Question: What I'm basically trying to do is have a storyboard with a navController and a couple views which are set up programmatically - or at least have subviews that are added programatically. So I've set up an example workspace, I have a navController and 2 viewControllers that are pushed depending on which button is pressed.
Here's the storyboard:

As you can see, the viewController on the bottom has it's class set to 'CVViewController'. In 'CVViewController', I have my 'viewDidLoad' as
'''
- (void)viewDidLoad
{
[super viewDidLoad];
// Do any additional setup after loading the view, typically from a nib.
UIView *redColor = [[UIView alloc] initWithFrame:self.view.window.frame];
redColor.backgroundColor = [UIColor redColor];
[self.view addSubview:redColor];
}
'''
But then when I segue into this view on the simulator, there's no red background that should be there (because I added it programmatically).
So I'm not sure where I'm going wrong. I basically just want to be a able to configure a storyboard viewController programmatically from a custom class
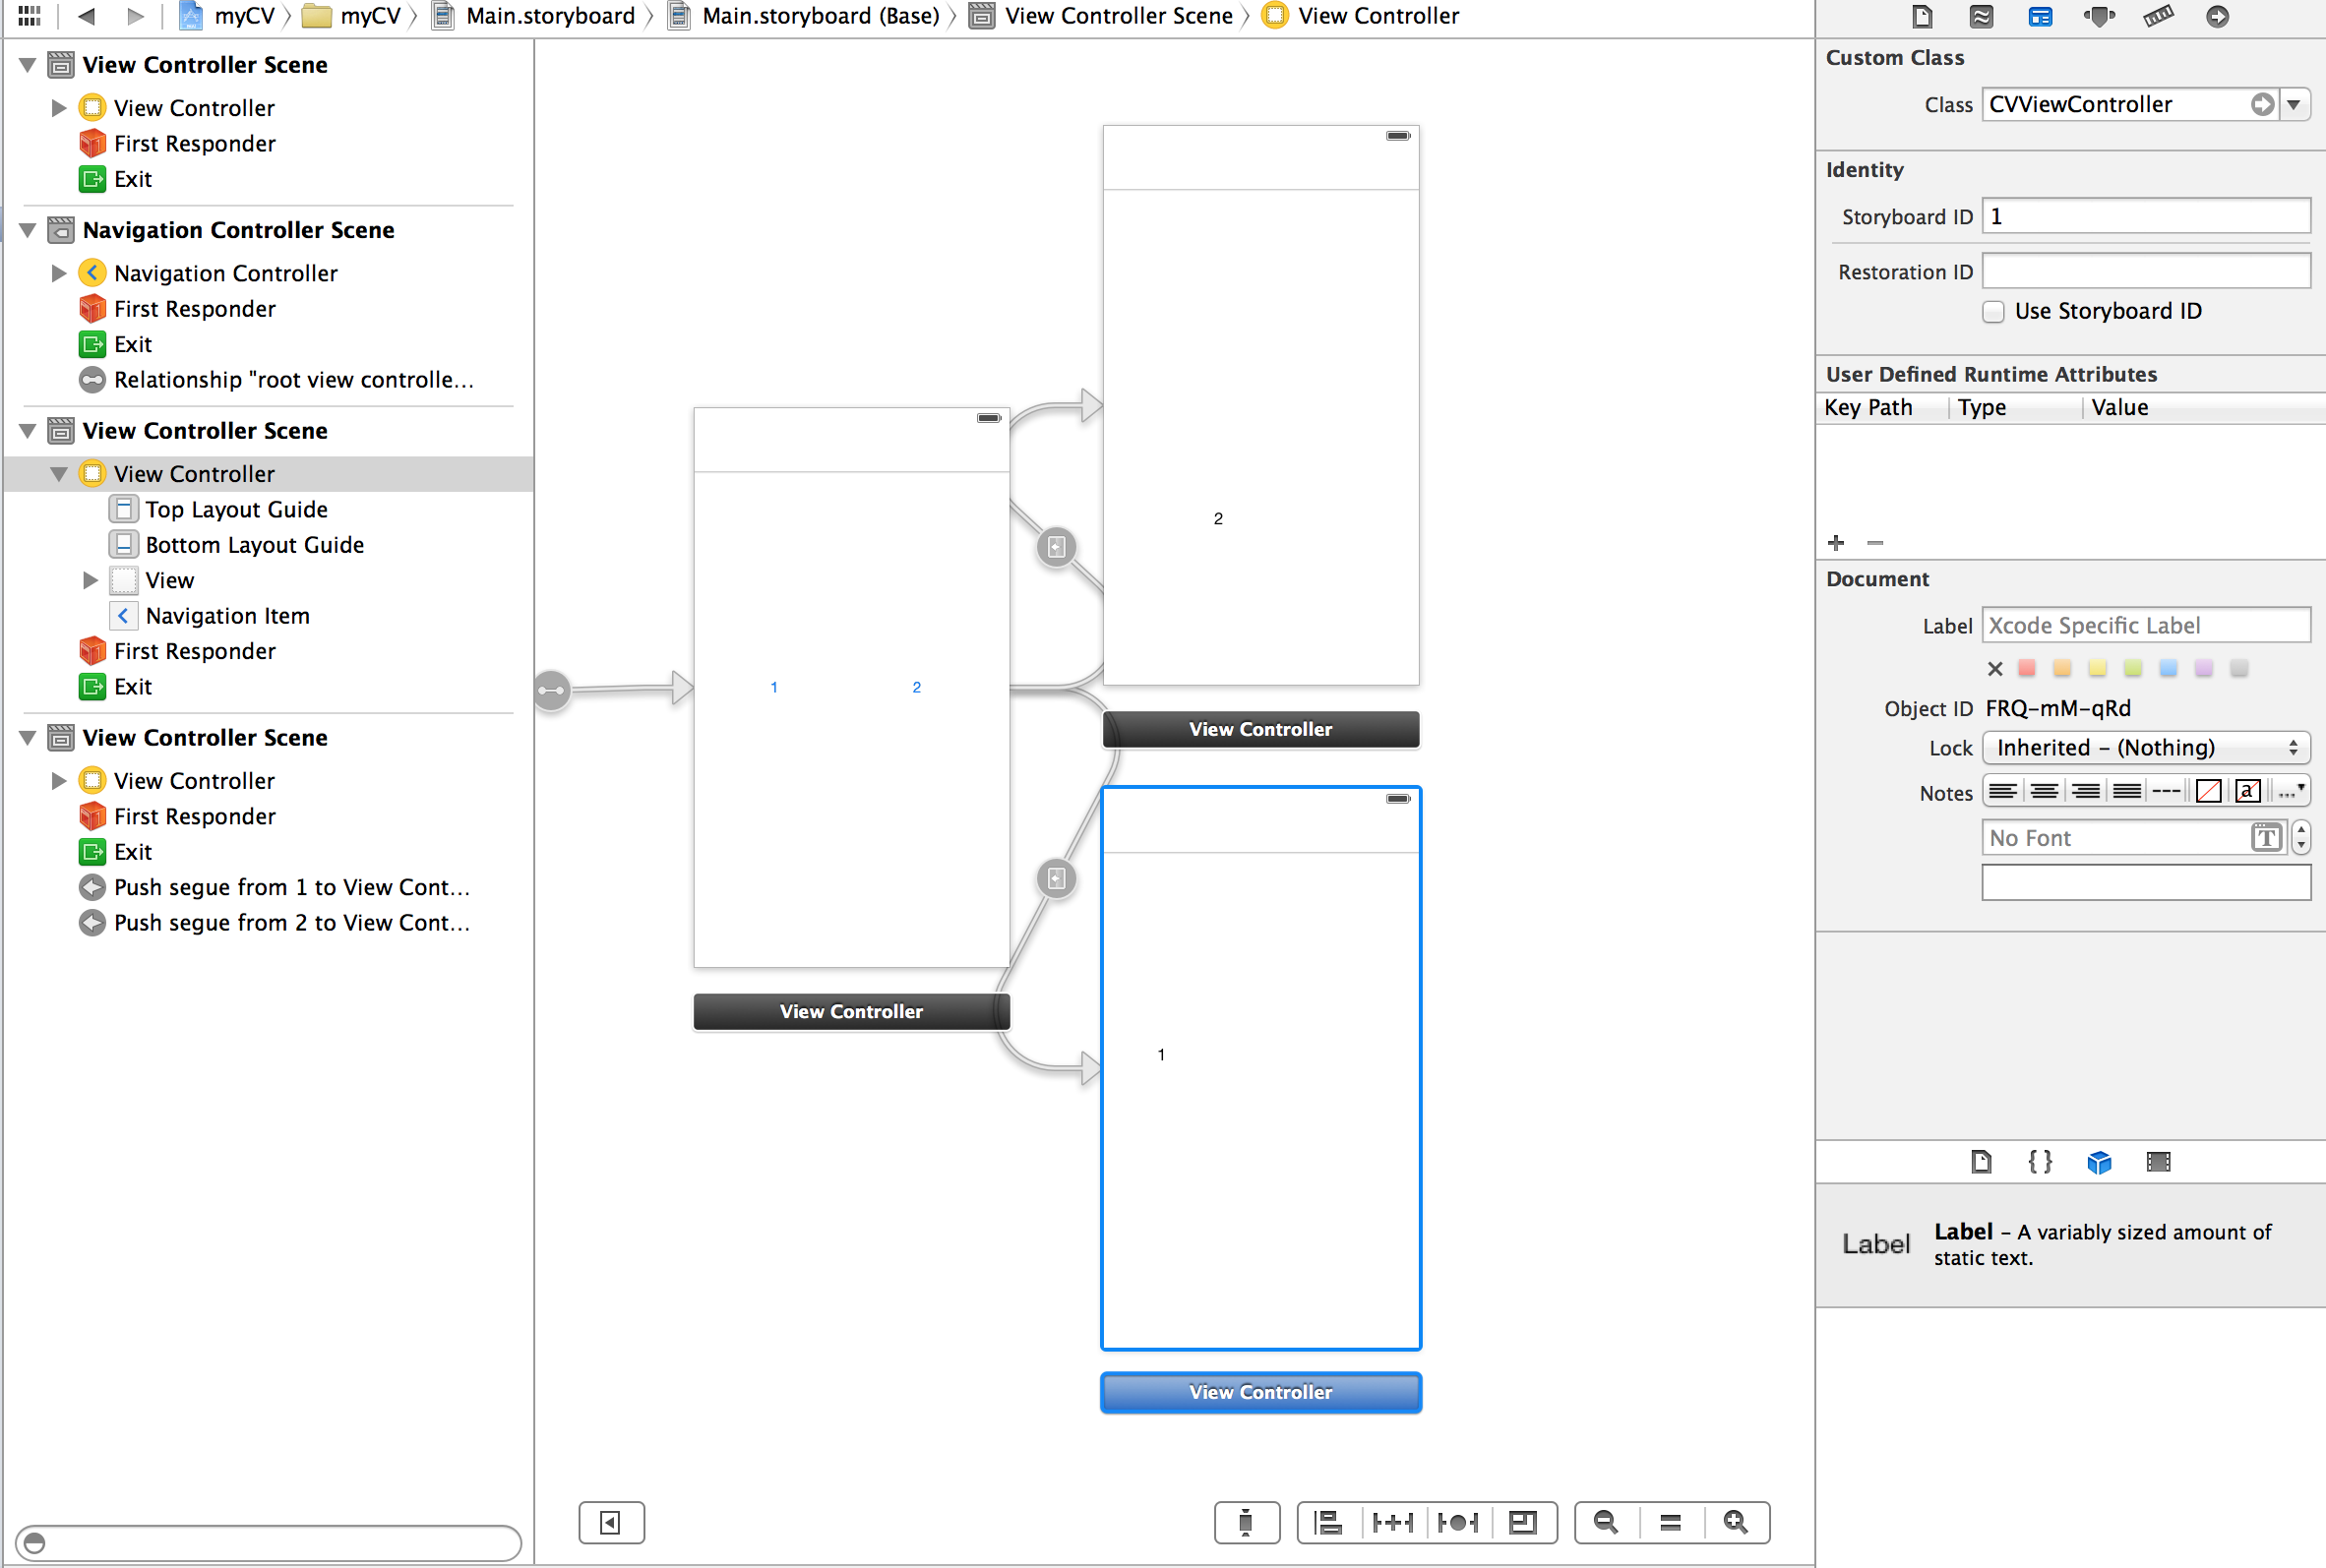
Answer: Change this:
'''
UIView *redColor = [[UIView alloc] initWithFrame:self.view.window.frame];
'''
to this:
'''
UIView *redColor = [[UIView alloc] initWithFrame:CGRectMake(0,0,self.view.frame.size.width, self.view.frame.size.height)];
'''